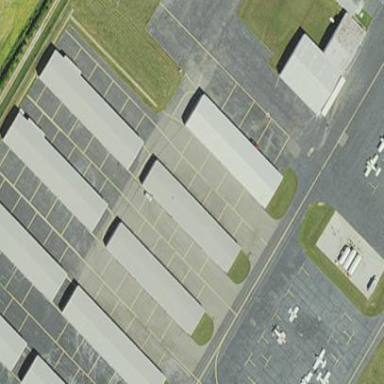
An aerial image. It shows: Building designed as airport hangar.